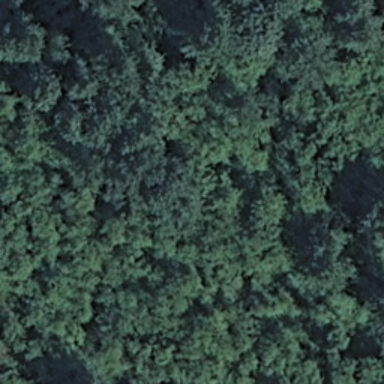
This is a dense forest with lots of dark green trees .